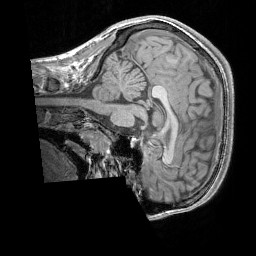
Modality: T1w
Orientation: sagittal
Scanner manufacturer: siemens
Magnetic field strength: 3 T
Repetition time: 1.83 s
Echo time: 0.00303 s